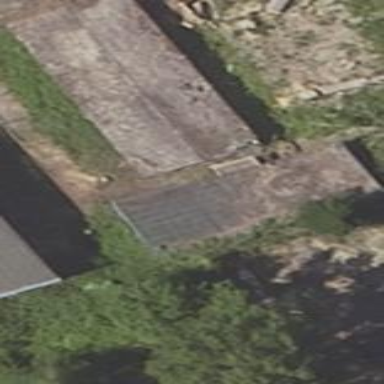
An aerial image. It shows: Shed.